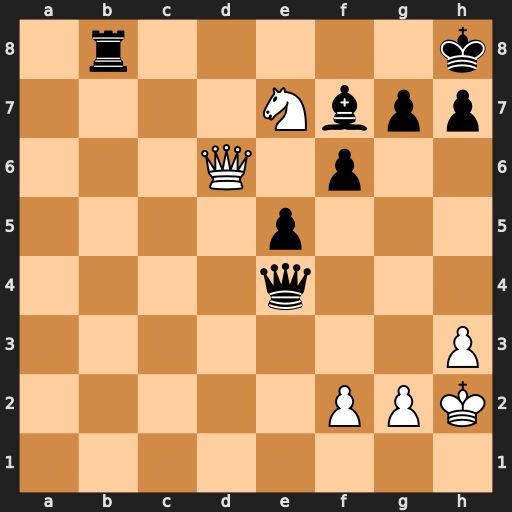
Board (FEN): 1r5k/4Nbpp/3Q1p2/4p3/4q3/7P/5PPK/8
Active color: w
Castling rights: -
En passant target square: -
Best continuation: Qxb8+ Be8 Qxe8#